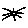
Label: star